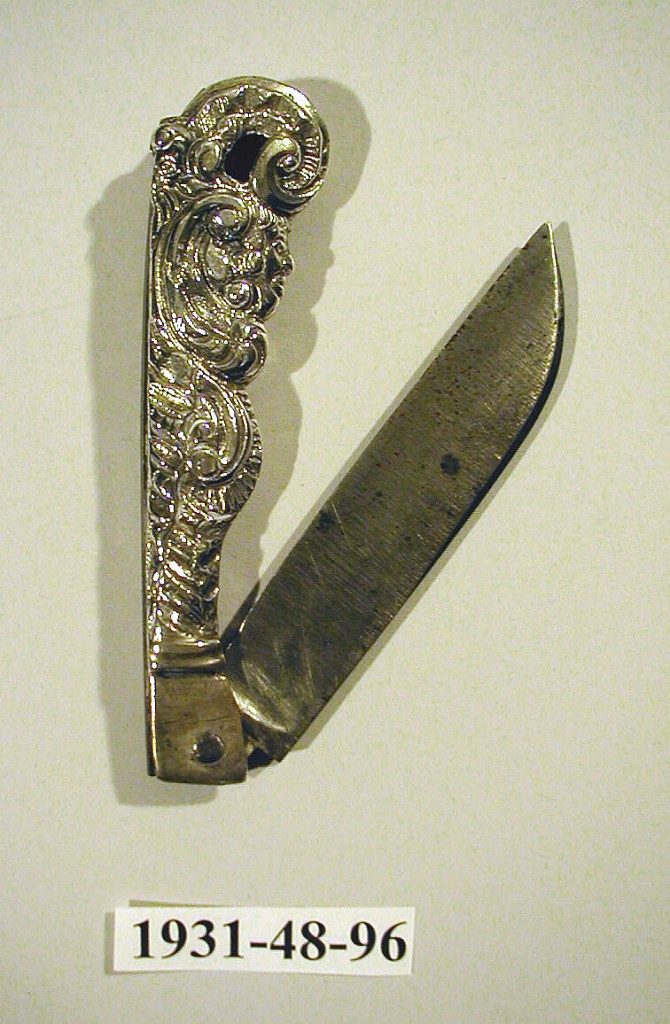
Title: Pocket Knife
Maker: Abraham Pootholt, Abraham Pootholt, Dutch
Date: late 18th century
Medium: silver
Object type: pocket knife
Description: Folding knife with handle decorated with scrollwork and mask. Flat, pointed blade.